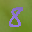
Label: 8